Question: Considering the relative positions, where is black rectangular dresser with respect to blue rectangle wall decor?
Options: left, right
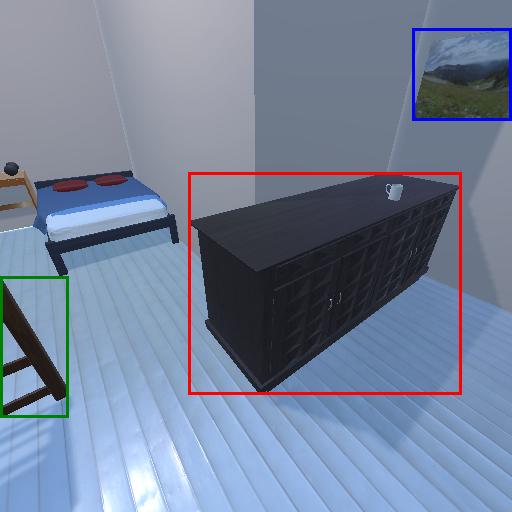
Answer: left